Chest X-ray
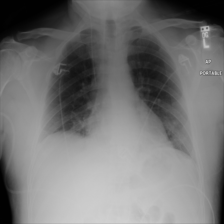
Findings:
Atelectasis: negative
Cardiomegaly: negative
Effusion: negative
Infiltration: positive
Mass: negative
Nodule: negative
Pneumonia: negative
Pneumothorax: negative
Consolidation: negative
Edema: negative
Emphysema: negative
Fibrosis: negative
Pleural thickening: negative
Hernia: negative